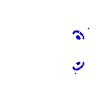
Particle: kaon